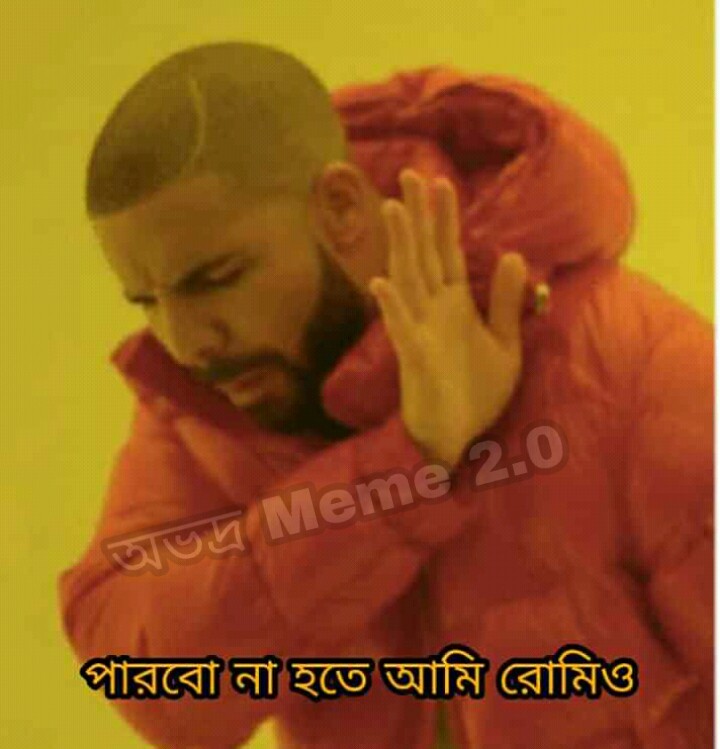
Caption: পারবো না হতে আমি রোমিও
Label: non-hate